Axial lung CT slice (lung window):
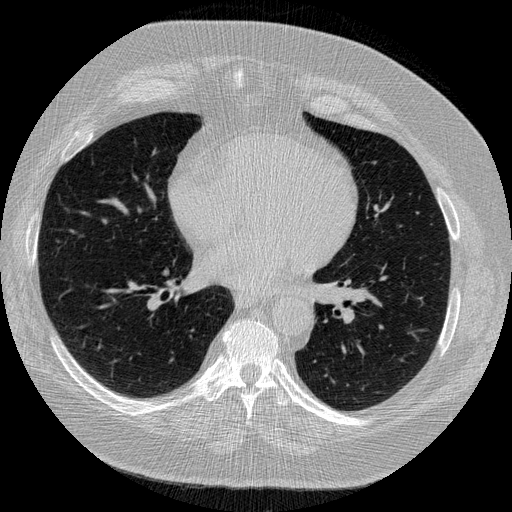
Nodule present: no